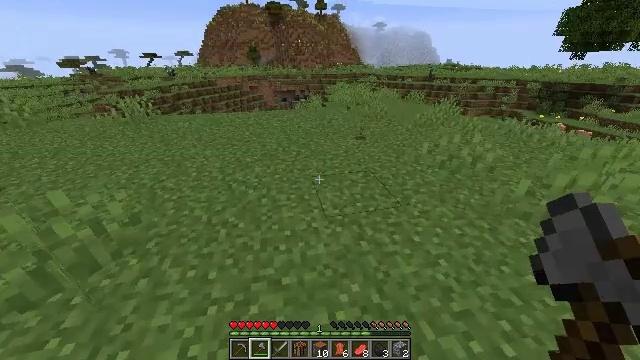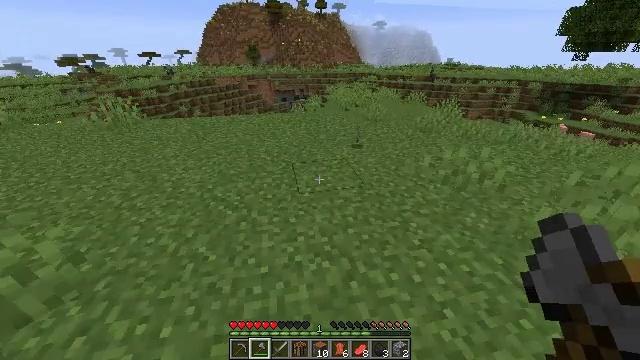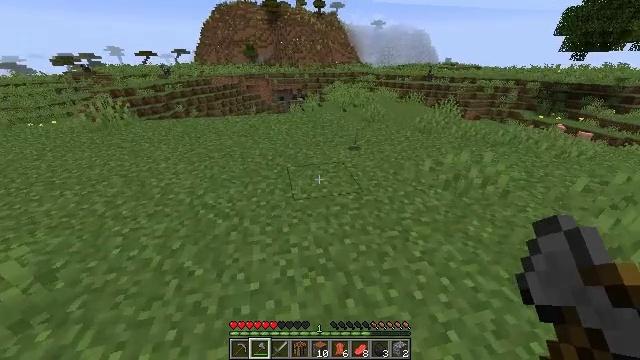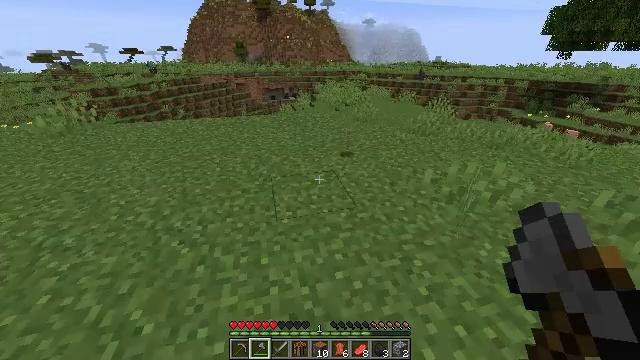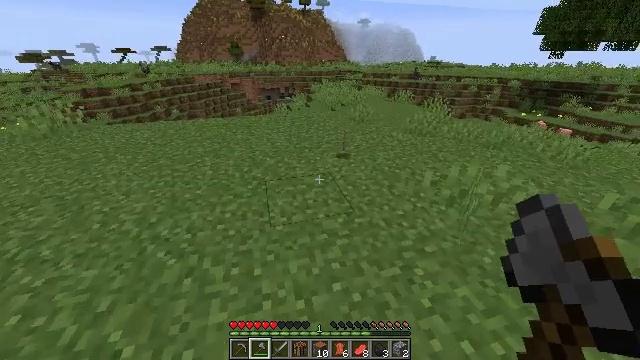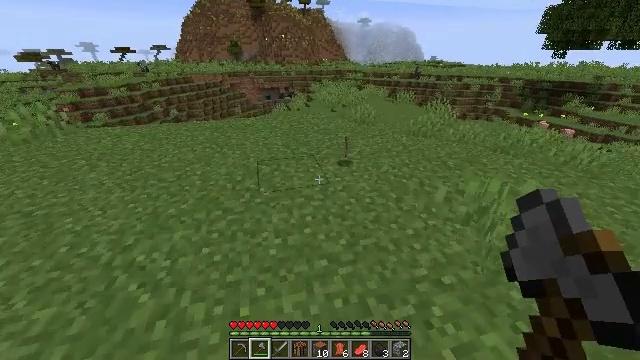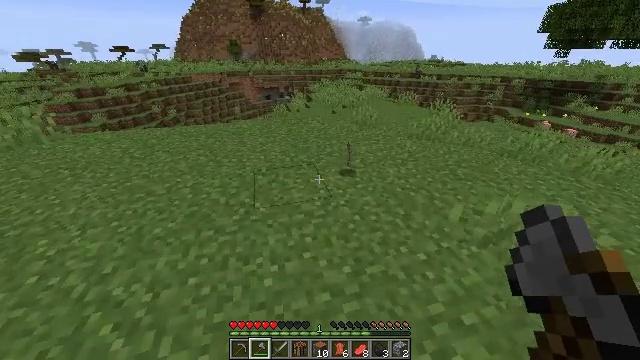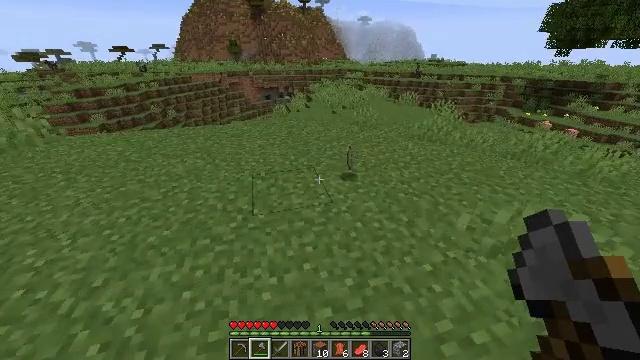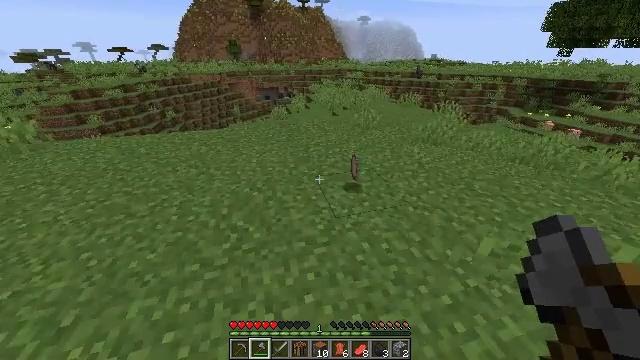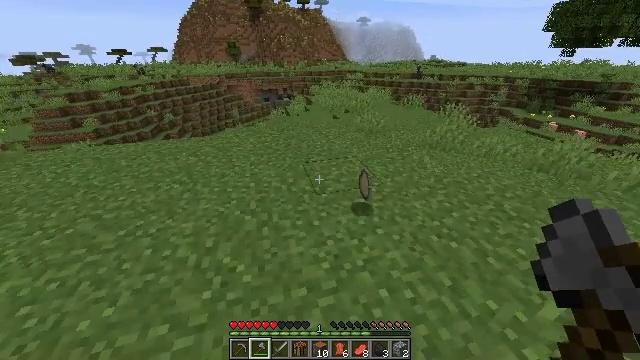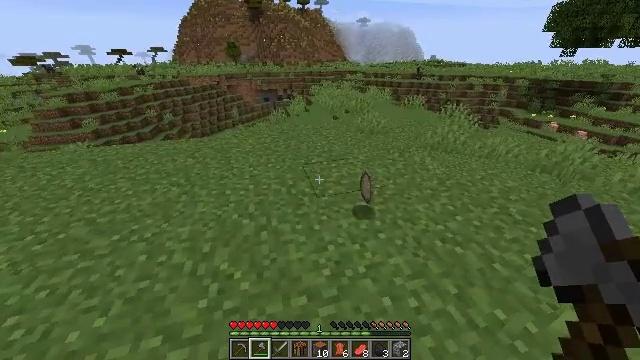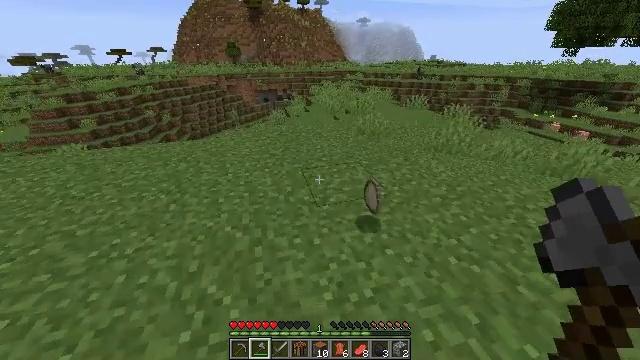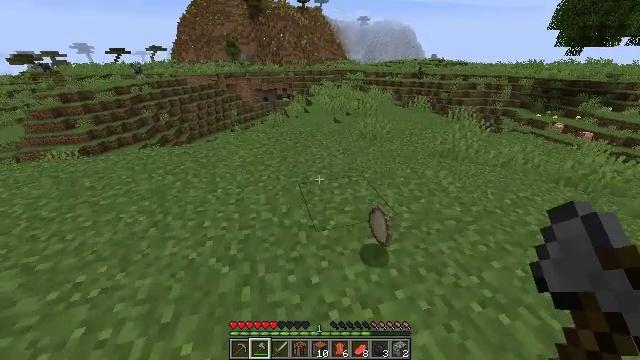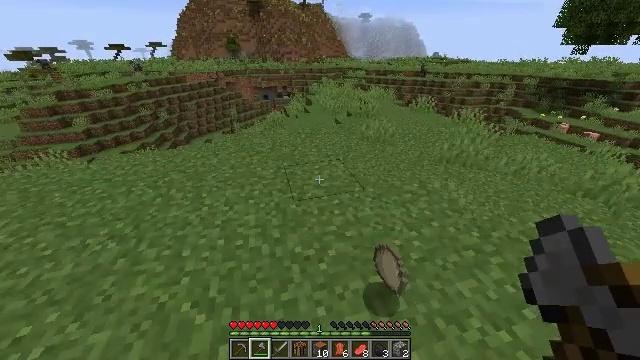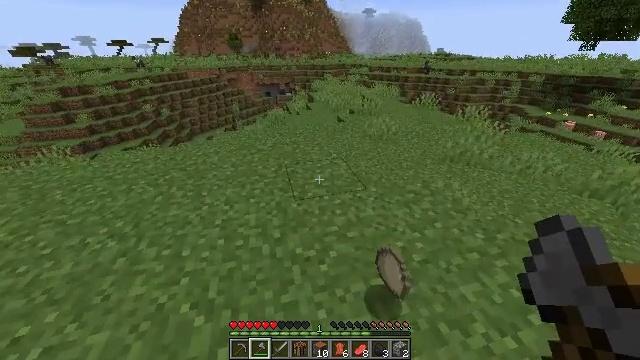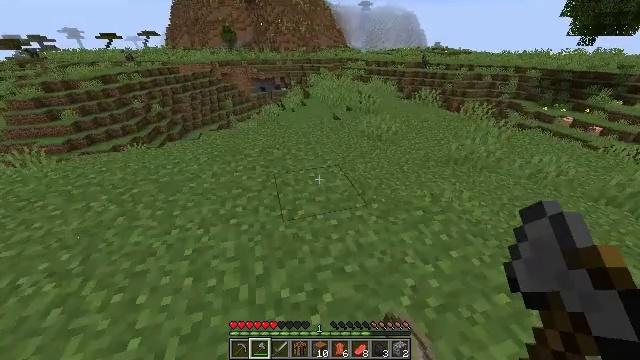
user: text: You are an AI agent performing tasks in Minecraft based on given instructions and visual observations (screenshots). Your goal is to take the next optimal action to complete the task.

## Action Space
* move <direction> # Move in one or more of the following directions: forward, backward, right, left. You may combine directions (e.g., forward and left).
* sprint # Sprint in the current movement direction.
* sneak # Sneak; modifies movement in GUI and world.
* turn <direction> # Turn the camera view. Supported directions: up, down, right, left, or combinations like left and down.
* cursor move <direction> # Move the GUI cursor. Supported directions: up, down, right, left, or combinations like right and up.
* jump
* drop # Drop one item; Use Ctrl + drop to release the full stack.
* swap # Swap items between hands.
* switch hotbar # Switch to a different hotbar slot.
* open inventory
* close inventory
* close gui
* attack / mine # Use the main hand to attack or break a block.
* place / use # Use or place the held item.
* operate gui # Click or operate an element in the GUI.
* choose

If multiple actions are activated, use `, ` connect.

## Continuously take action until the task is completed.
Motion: motion action
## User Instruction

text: Kill mobs.
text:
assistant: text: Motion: move forward
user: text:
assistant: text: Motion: move forward
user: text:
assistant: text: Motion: move forward, turn right
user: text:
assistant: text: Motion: move forward, turn right
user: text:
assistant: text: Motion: move forward
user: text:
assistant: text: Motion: move forward
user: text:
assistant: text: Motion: move forward
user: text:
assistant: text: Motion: move forward
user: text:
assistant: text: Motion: move forward
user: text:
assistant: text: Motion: move forward
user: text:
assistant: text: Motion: move forward
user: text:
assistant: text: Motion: move forward
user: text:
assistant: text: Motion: move forward
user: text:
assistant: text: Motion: move forward
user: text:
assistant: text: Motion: move forward, turn right and down
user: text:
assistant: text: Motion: move forward, turn right and down
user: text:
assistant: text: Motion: move forward, turn right and down
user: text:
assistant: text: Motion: turn right
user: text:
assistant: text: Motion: no_op
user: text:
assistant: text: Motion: no_op
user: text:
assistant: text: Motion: no_op
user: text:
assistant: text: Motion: no_op
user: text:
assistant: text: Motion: no_op
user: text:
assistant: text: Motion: move forward
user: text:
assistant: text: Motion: move forward
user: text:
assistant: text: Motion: move forward
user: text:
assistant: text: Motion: move forward
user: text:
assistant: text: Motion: move forward
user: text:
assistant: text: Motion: move forward
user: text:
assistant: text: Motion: no_op